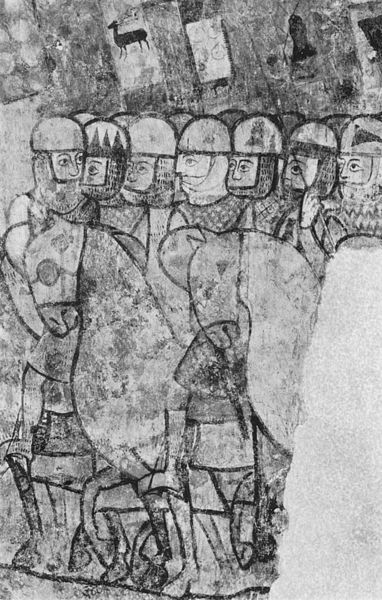
Titel: Wandmalerei aus dem Palacio Real Mayor (ursprünglich)
Institution: Barcelona, Museo de Historia
Schlagwörter: angriff, kampf, landschaft, grau, schwarz, weiss, zeichnung, pferde, reiter, soldaten, warten, schild, schwarz weiss, radierung, schilder, ritter, rüstung, helme, mittelalter, vermummt, shcwarz weiss, maskiert